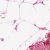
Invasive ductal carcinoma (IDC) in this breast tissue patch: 0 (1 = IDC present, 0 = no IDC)